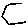
Label: hexagon